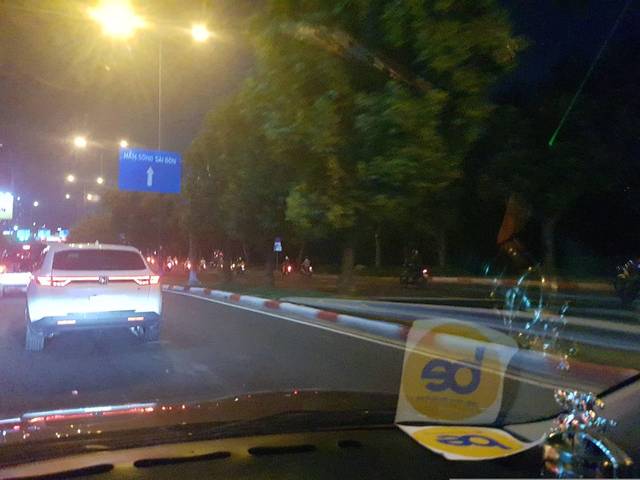
Region: Vietnam
Coordinates: 10.772, 106.719